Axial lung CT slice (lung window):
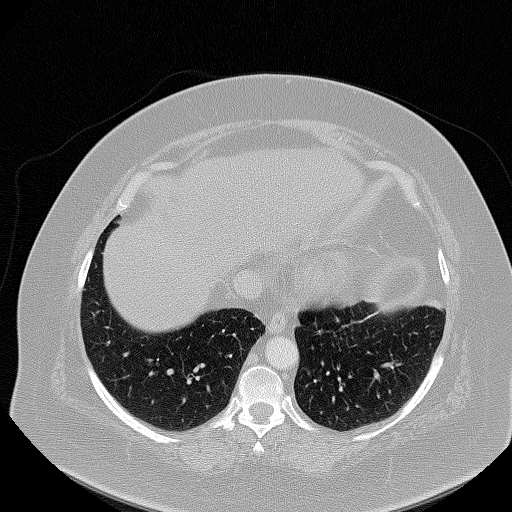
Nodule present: no